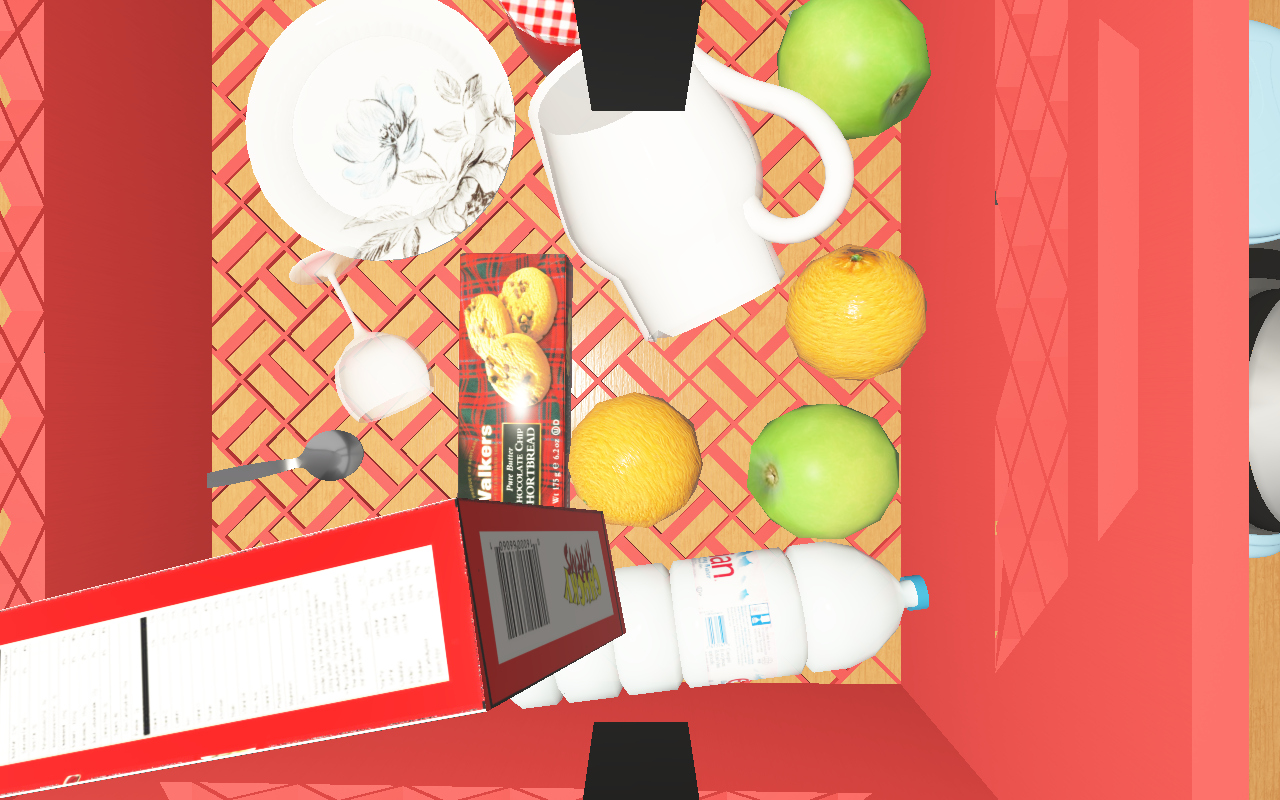
Objects in the scene:
carafe
water bottle
apple
apple
orange
orange
spoon
plate
jam jar
cereal box
biscuit box